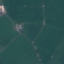
Land use / land cover: Pasture